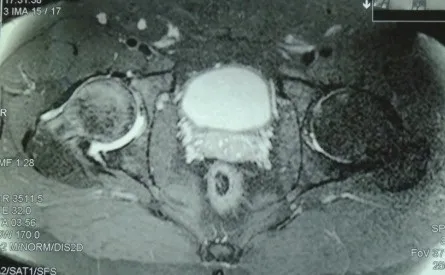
Preoperative MRI, showing the aseptic femoral head necrosis.
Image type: radiology (mri)